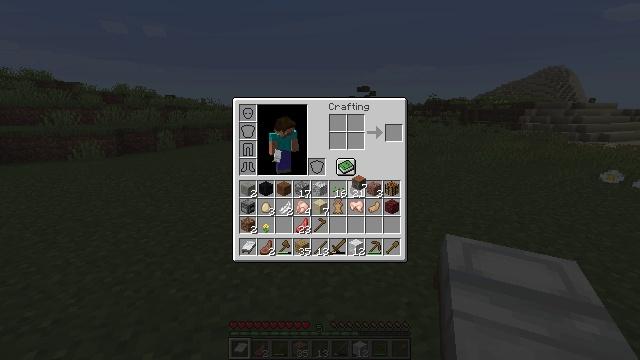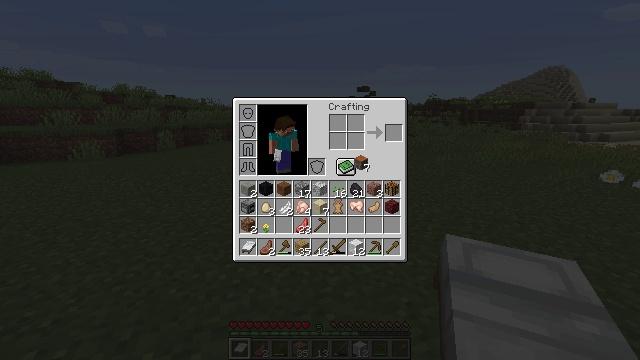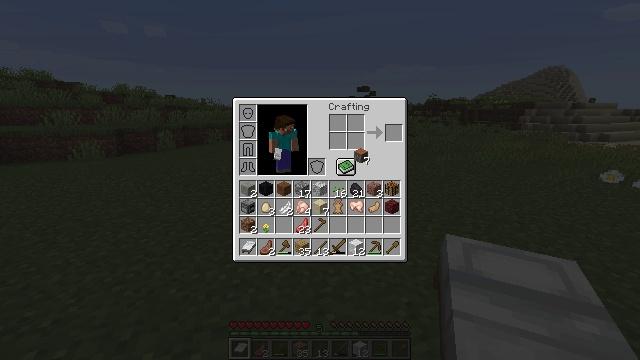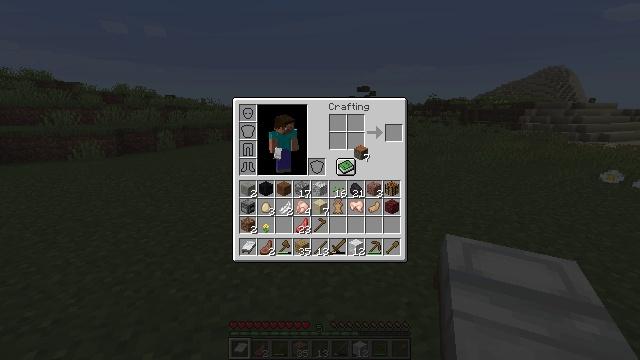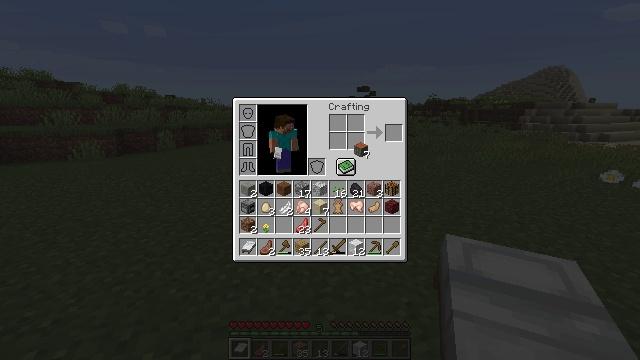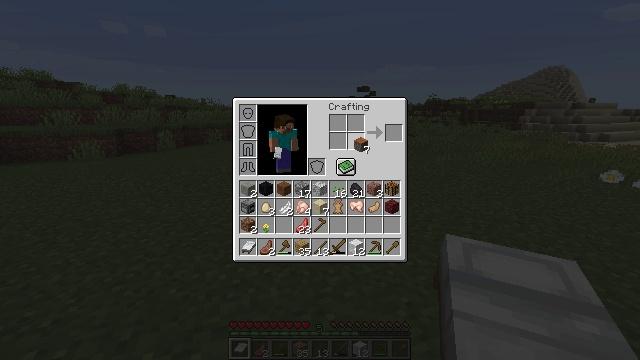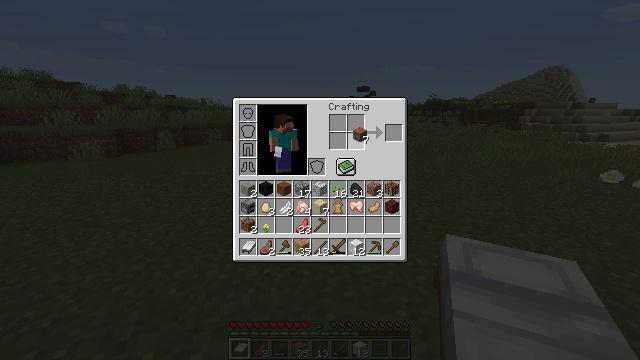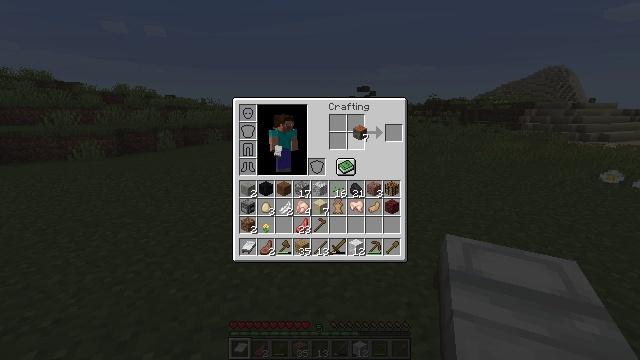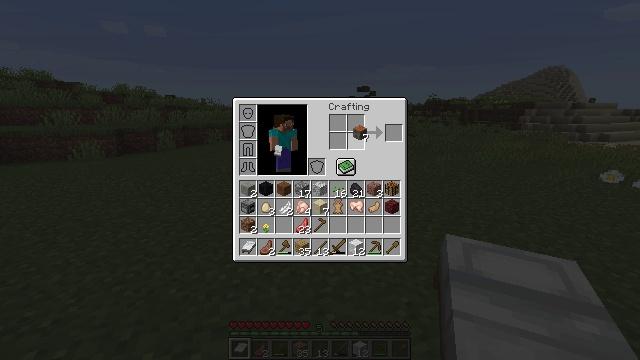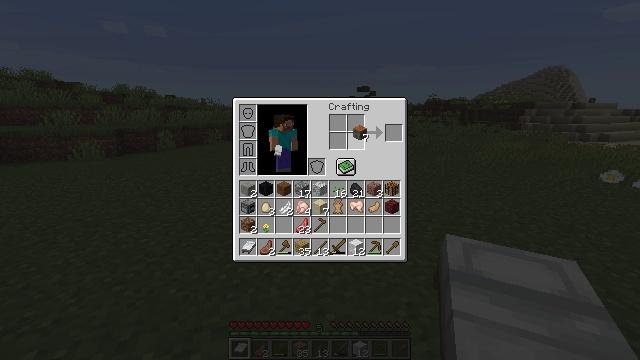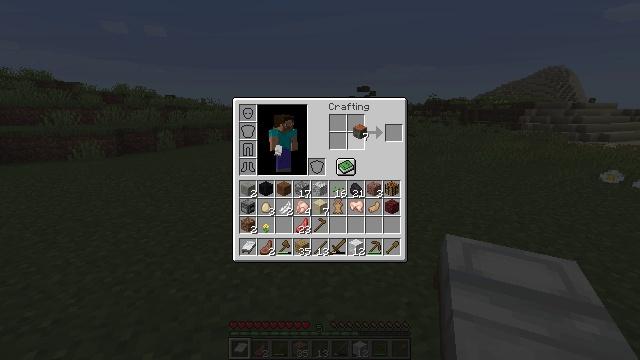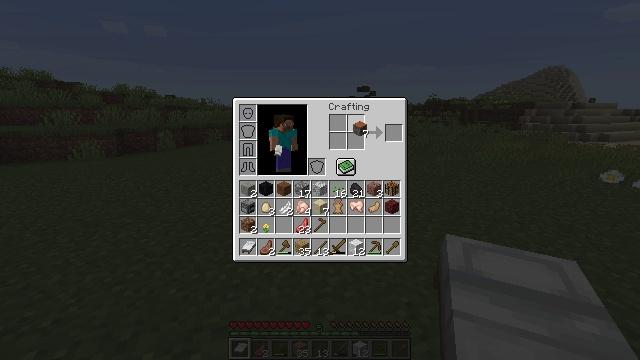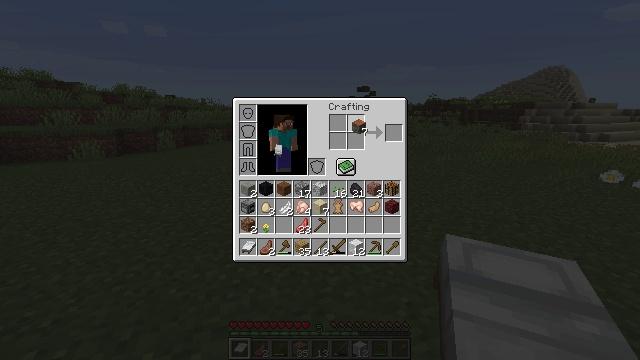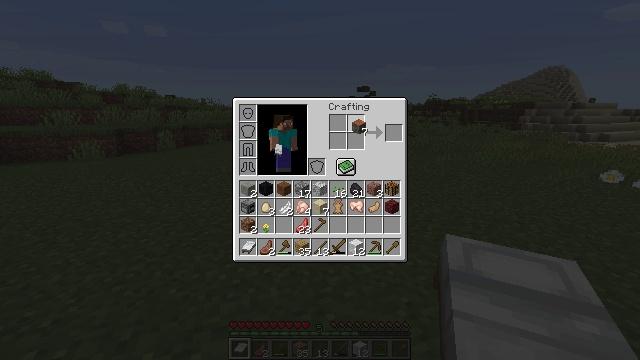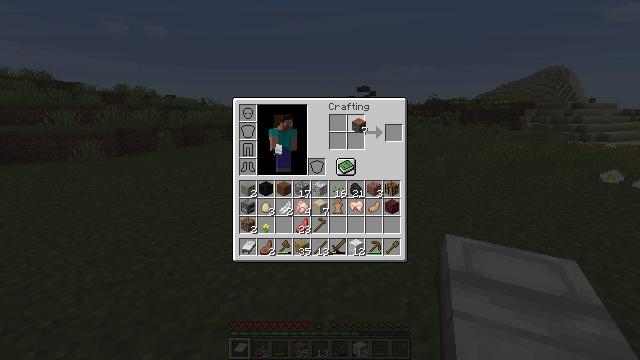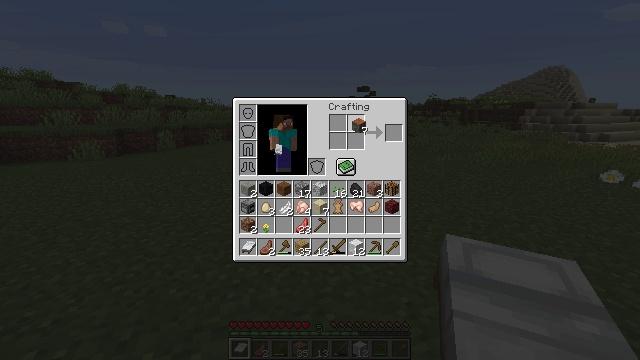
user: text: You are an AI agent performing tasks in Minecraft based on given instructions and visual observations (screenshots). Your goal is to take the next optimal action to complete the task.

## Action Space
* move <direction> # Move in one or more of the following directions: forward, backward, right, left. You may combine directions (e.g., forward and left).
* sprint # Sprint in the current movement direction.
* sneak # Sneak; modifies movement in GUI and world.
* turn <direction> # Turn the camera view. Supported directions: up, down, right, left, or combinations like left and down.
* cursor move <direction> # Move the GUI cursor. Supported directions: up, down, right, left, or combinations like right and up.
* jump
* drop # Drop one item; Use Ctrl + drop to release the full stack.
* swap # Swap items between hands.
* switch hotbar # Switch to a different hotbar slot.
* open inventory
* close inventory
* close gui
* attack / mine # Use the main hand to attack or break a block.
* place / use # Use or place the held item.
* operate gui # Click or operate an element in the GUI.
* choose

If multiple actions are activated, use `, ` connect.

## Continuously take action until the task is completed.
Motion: motion action
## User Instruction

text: Use acacia logs to craft acacia wood.
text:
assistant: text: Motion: cursor move up
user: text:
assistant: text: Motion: no_op
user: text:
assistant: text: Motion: no_op
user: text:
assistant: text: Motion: no_op
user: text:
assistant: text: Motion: no_op
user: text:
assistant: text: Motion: cursor move up
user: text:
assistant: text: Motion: no_op
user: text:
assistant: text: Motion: no_op
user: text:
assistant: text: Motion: no_op
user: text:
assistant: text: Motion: no_op
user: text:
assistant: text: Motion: no_op
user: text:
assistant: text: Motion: no_op
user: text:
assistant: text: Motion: no_op
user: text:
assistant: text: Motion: choose
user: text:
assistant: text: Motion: choose
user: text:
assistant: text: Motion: choose
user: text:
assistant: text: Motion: choose
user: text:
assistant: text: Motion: choose
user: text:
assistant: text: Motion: no_op
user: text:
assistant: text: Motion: no_op
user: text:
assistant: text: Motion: no_op
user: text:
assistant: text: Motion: no_op
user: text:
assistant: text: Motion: cursor move down
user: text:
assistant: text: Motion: no_op
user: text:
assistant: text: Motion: no_op
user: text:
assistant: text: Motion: no_op
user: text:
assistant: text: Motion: no_op
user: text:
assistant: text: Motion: no_op
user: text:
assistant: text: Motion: no_op
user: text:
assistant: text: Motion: no_op